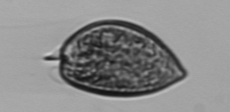
Label: Prorocentrum_micans